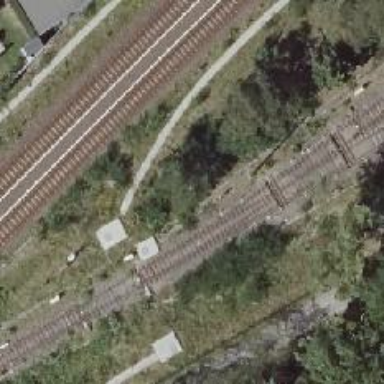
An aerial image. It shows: Yard with electrified rail at the bottom level.